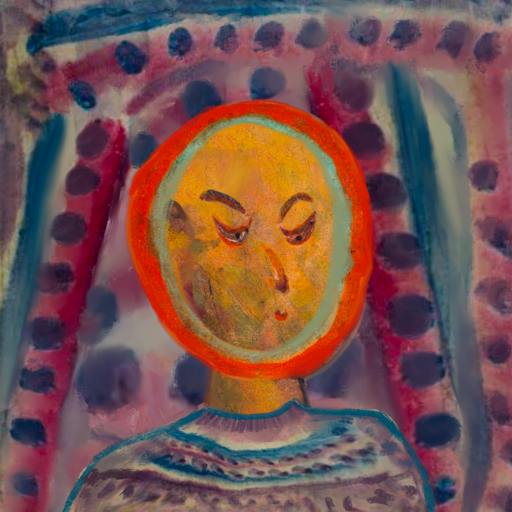
Background: HillGirl, Head And Neck Side: Gypsy_Mother, Face Side: Hypocrite, Bust: HillGirl, Hair Side: Sisters, Head Accessory: Blank, Second Necklace: Blank, Necklace: Blank, Baby: Blank